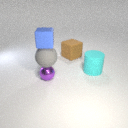
large brown rubber cube to the right of small purple metal sphere